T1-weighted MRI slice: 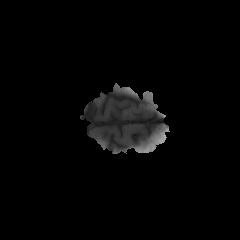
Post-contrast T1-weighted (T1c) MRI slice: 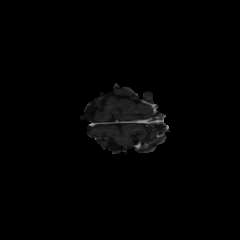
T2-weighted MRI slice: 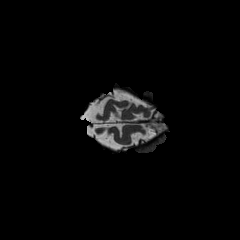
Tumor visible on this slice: no